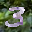
Label: 3